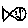
Label: fish